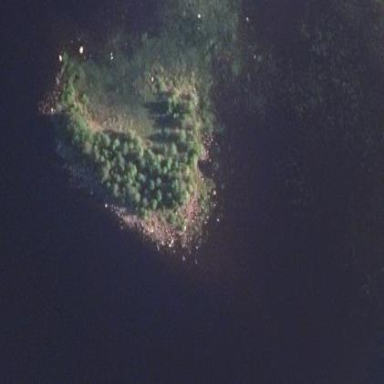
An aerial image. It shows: Islet.